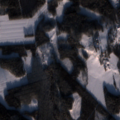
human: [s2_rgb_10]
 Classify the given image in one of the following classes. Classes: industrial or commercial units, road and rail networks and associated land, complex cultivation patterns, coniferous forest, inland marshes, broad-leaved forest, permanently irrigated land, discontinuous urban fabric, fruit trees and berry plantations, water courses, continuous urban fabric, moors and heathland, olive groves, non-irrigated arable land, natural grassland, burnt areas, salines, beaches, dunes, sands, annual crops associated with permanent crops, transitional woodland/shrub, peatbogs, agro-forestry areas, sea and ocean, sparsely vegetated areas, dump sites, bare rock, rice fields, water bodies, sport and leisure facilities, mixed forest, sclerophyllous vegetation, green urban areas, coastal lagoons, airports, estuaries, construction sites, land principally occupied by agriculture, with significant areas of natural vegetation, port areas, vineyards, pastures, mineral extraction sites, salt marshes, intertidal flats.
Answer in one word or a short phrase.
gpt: non-irrigated arable land, land principally occupied by agriculture, with significant areas of natural vegetation, coniferous forest, mixed forest